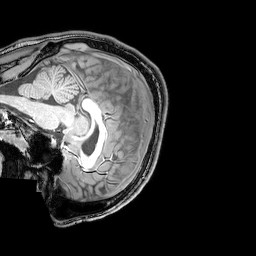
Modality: T1w
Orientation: sagittal
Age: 23
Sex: male
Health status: healthy
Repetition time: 0.081 s
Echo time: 0.037 s